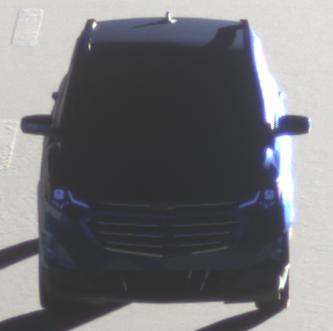
Make: Chevrolet
Model: Equinox
Detailed model: Gen. 2
Model produced from: 2015
Model produced until: 2017
Doors: 5
Color: blue
Road condition: dry road
Daytime: sunrise or sunset
Contrast: high contrast